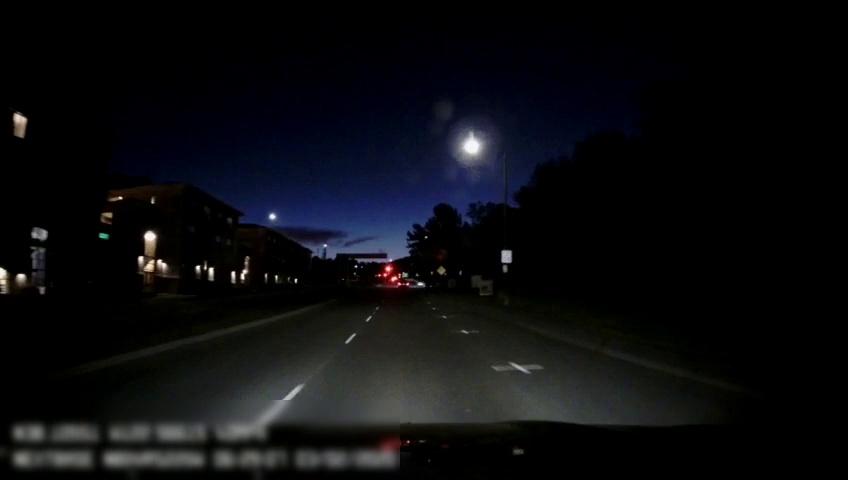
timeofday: Night
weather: Cloudy
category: Drivable Space
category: Drivable Space
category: Vehicles | Car
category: Lanes | Current Lane
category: Traffic | Signs
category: Traffic | Signs